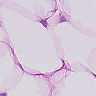
Metastatic tissue present: no